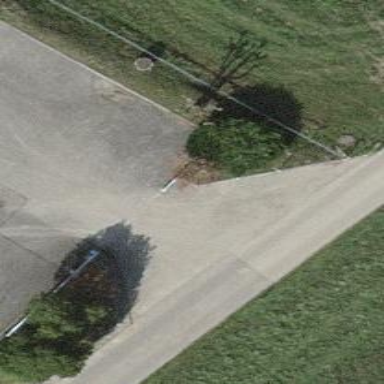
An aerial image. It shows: Gate.